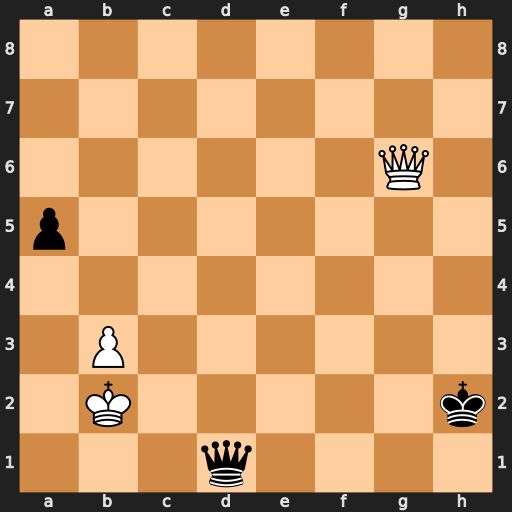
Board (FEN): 8/8/6Q1/p7/8/1P6/1K5k/3q4
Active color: w
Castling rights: -
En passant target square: -
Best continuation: Qc2+ Qxc2+ Kxc2